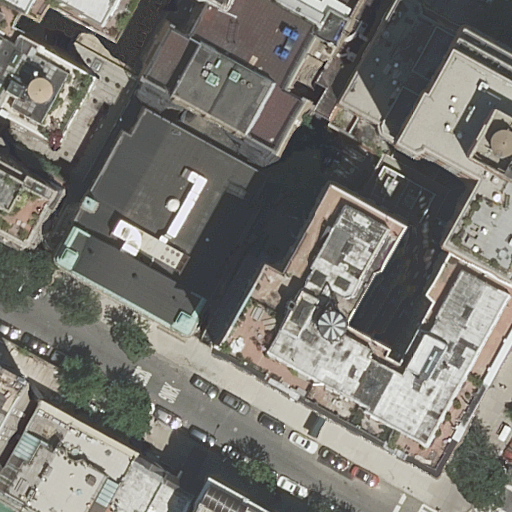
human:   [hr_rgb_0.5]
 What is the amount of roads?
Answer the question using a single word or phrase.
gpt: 2

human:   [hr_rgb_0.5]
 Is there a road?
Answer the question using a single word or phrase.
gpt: yes

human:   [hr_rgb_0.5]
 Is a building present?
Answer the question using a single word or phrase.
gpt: yes

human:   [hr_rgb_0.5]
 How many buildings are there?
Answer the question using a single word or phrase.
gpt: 15

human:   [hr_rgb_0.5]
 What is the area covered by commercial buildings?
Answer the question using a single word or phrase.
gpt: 0m2

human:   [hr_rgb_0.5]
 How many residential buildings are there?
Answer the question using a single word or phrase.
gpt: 14

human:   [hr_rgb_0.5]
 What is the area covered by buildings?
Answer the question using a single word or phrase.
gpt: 6664m2

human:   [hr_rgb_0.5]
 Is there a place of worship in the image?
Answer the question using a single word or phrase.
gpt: yes

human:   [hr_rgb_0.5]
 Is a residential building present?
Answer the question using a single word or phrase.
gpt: yes

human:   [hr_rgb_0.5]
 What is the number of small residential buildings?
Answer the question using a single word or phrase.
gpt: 6

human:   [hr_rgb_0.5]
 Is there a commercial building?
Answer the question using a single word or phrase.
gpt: no

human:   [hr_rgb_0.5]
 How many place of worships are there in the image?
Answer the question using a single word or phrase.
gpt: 1

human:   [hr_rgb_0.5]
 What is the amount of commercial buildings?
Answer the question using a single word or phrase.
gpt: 0

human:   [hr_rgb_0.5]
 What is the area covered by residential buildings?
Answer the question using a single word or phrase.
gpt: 5577m2

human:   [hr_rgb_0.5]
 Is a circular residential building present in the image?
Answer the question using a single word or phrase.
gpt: no

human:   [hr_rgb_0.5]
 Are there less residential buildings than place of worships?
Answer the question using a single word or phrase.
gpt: no

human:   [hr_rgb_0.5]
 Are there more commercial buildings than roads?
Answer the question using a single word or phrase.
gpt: no

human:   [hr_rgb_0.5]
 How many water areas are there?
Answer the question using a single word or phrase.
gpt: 0

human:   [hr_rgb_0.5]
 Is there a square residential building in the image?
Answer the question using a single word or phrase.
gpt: no

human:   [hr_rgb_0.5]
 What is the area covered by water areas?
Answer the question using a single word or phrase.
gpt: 0m2

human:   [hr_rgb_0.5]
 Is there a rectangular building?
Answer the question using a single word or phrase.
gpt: yes

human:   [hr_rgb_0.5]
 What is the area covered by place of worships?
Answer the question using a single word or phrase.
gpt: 1087m2

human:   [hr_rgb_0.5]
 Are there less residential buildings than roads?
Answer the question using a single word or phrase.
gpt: no

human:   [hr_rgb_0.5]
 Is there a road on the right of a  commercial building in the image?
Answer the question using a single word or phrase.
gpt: no

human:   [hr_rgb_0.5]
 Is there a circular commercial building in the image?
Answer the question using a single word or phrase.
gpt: no

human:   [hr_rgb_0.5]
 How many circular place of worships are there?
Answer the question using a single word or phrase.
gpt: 0

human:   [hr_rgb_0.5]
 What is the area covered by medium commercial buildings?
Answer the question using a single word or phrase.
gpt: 0m2

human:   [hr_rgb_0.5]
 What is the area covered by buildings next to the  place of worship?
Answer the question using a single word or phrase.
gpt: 6664m2

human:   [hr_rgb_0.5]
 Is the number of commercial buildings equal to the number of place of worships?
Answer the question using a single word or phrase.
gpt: no

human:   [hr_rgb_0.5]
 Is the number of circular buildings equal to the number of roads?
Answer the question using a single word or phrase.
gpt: no

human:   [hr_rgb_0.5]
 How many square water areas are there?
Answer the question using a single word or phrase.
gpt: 0

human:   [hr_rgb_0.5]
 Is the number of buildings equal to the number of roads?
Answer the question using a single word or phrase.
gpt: no

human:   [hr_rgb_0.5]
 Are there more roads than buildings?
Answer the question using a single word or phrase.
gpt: no

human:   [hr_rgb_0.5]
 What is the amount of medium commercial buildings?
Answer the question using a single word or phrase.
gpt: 0

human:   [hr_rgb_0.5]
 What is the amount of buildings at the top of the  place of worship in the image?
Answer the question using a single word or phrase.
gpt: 4

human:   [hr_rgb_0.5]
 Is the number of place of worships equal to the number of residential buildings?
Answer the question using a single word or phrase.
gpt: no

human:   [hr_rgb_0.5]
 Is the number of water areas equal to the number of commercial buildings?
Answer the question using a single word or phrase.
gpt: yes

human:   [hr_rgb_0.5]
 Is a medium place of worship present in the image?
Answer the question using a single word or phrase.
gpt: no

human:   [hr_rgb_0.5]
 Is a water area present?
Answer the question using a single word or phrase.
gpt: no

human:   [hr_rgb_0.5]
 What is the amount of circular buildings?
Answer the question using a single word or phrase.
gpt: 0

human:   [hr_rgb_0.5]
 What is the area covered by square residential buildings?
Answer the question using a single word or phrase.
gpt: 0m2

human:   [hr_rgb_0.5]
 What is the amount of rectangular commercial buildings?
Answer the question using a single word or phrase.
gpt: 0

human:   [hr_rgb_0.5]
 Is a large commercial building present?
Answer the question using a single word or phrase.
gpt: no

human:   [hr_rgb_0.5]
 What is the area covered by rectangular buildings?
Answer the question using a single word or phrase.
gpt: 321m2

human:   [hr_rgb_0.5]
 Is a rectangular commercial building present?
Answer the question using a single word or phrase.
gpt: no

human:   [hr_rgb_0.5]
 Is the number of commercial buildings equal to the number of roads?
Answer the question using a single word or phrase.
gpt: no

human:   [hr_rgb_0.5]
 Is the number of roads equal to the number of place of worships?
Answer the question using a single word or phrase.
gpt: no

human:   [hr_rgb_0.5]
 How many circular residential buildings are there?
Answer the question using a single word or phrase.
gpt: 0

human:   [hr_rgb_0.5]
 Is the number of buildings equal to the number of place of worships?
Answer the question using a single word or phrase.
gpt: no

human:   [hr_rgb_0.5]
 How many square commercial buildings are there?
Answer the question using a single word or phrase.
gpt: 0

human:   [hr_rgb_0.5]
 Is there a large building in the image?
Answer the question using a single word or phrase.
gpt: yes

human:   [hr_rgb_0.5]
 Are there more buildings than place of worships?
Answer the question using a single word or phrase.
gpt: yes

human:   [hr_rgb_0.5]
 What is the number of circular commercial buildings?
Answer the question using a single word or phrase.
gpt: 0

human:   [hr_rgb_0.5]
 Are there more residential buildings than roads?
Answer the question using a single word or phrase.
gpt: yes

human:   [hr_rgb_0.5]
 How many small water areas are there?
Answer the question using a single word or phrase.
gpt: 0

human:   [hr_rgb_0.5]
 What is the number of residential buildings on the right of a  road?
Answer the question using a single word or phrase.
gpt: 3

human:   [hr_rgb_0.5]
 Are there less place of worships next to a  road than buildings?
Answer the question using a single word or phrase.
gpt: yes

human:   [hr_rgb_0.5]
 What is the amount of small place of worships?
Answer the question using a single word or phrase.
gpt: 0

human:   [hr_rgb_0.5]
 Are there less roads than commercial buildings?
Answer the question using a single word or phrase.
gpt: no

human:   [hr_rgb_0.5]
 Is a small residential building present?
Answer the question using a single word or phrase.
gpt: yes

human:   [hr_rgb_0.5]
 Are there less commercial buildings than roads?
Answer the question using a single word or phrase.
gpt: yes

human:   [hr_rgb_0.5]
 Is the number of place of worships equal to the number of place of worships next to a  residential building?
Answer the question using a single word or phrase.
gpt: yes

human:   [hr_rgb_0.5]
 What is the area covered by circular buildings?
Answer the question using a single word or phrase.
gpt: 0m2

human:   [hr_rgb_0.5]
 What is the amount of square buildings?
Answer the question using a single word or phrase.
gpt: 0